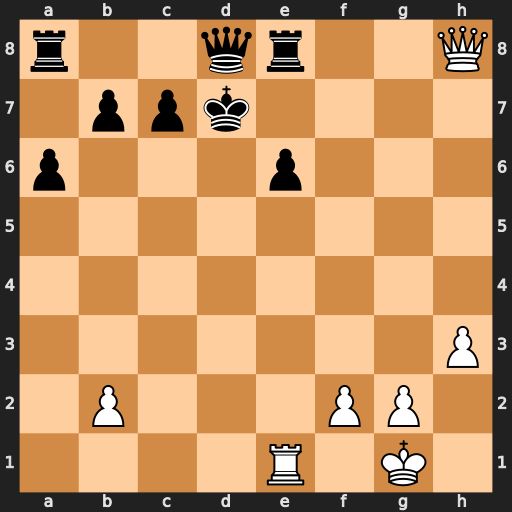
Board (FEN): r2qr2Q/1ppk4/p3p3/8/8/7P/1P3PP1/4R1K1
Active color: w
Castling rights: -
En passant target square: -
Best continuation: Rd1+ Kc6 Qc3+